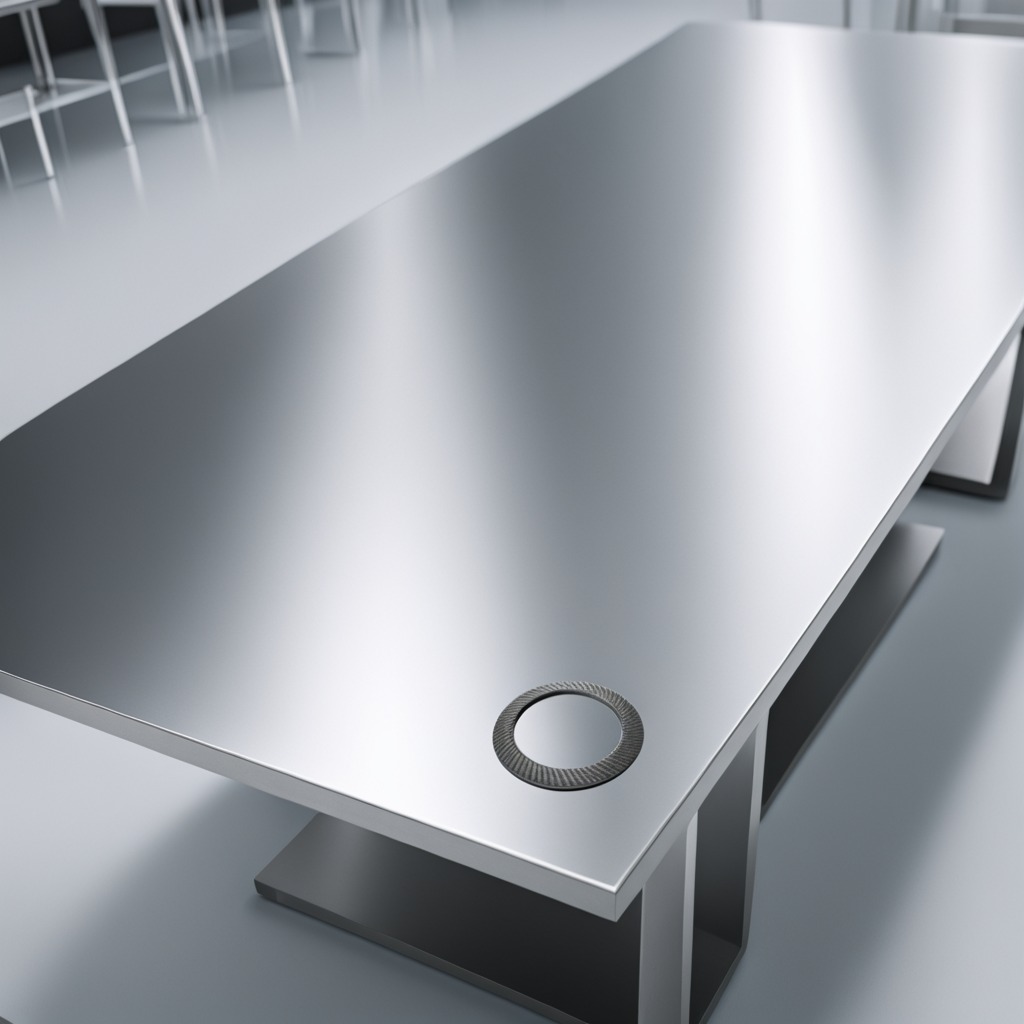
A flat metal washer is lying on a stainless steel table in a high-end prototyping lab.